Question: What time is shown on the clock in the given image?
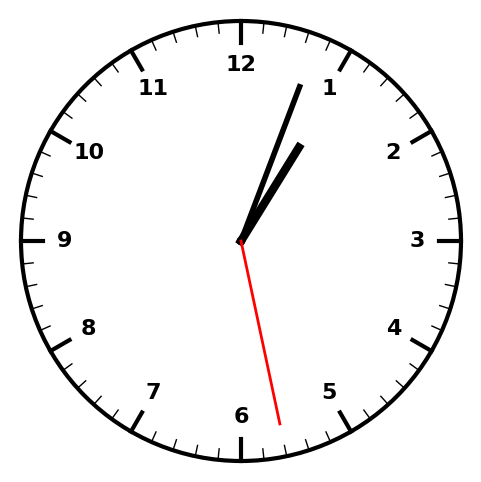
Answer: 01:03:28